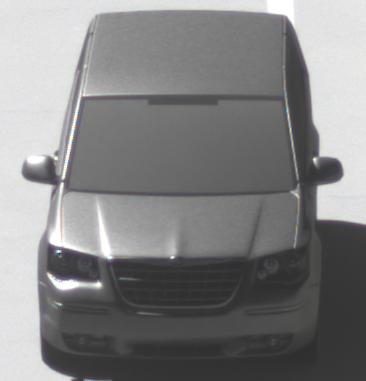
Make: Chrysler
Model: Grand Voyager 3.8
Detailed model: Grand Voyager
Model produced from: 2008/03
Model produced until: 2010/12
Doors: 5
Color: gray
Road condition: dry road
Daytime: midday
Contrast: high contrast